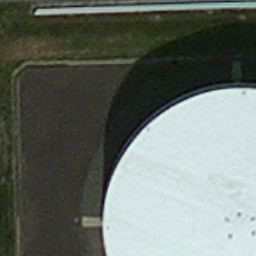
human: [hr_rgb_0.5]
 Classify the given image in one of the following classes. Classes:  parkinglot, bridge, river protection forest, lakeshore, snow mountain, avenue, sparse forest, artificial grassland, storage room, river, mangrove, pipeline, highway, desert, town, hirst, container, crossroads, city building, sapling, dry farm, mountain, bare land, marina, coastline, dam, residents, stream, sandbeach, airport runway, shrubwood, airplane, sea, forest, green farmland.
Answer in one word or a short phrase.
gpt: storage room